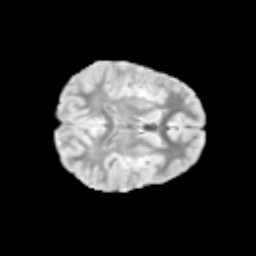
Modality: T2w
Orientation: axial
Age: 9
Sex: female
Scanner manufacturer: siemens
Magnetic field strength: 3 T
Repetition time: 3.8 s
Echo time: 0.07 s